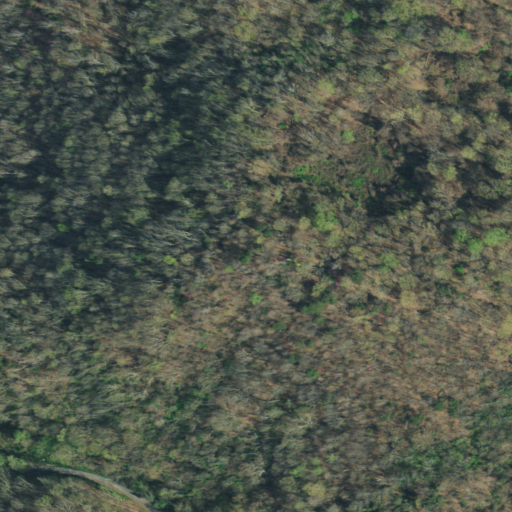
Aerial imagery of mountain in Tennessee named Dalton Knob containing deciduous forest, mixed forest, and open development